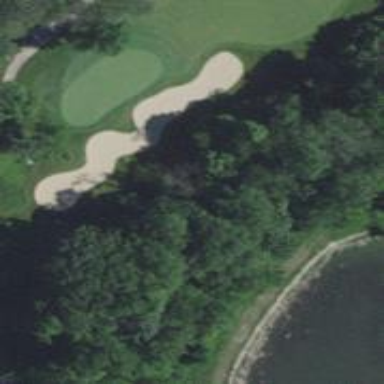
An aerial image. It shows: Golf bunker filled with natural sand.